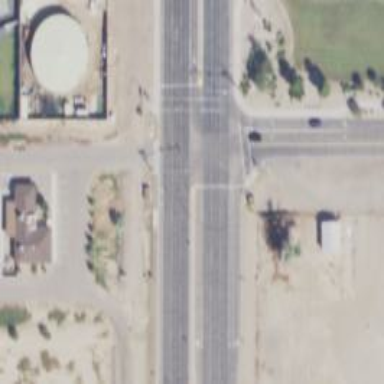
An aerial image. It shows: Solid stop line on the road.